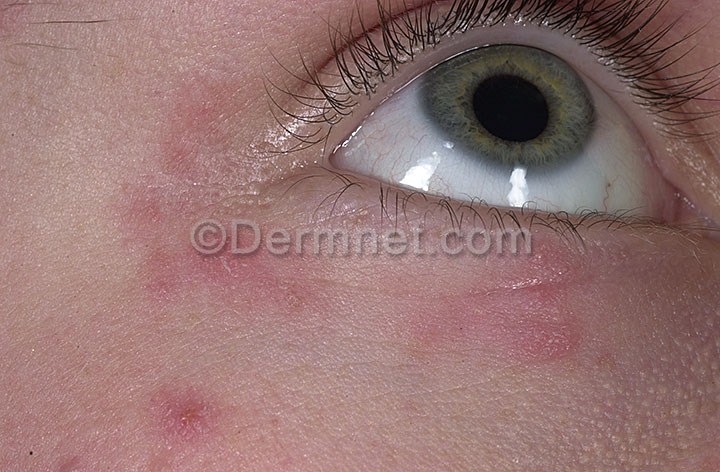
Disease: Acne and Rosacea Photos